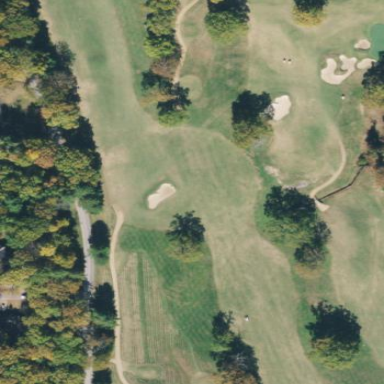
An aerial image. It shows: Golf fairway surrounded by grass.